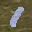
Label: 1